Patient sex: M
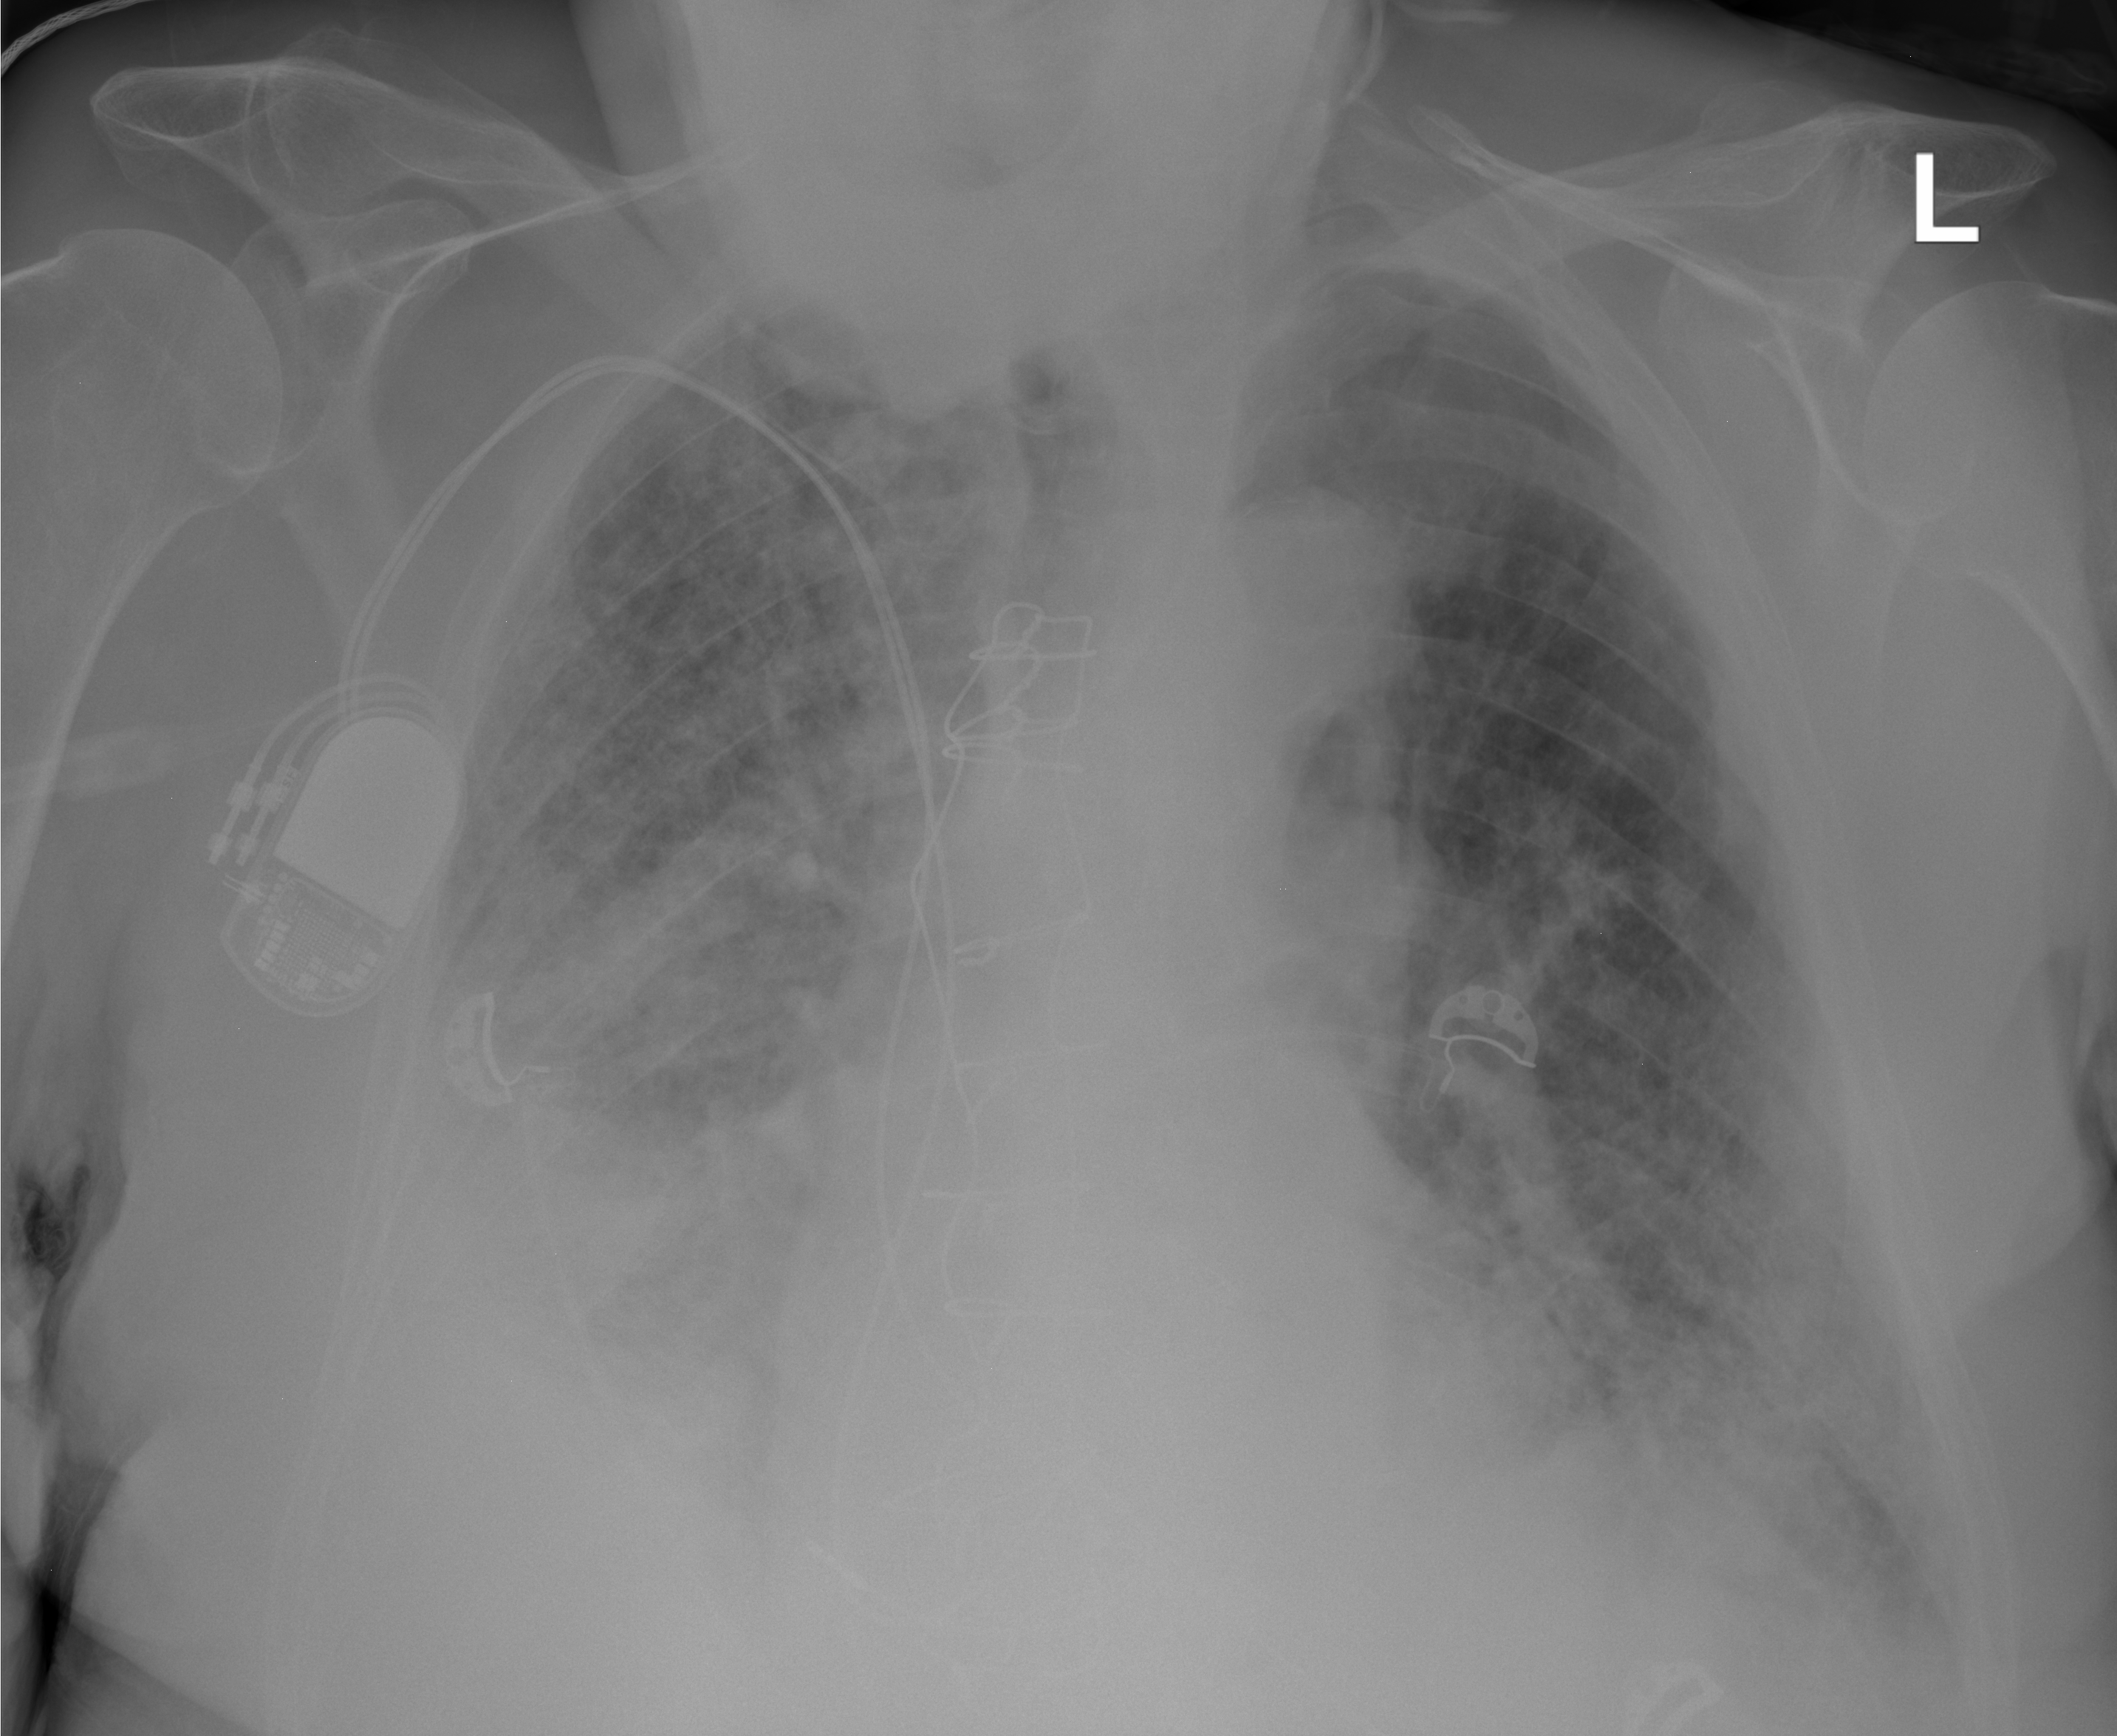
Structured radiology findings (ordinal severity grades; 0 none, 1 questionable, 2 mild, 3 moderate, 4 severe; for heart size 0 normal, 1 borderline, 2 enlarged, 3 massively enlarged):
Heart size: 1
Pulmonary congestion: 2
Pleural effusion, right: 3
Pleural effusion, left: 2
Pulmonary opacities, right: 3
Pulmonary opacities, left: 3
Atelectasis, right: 3
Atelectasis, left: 2